Interaction volume radius: 10 \u00c5
Interaction volume height: 10 \u00c5
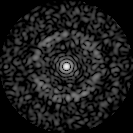
Disorder parameter: 0.8253